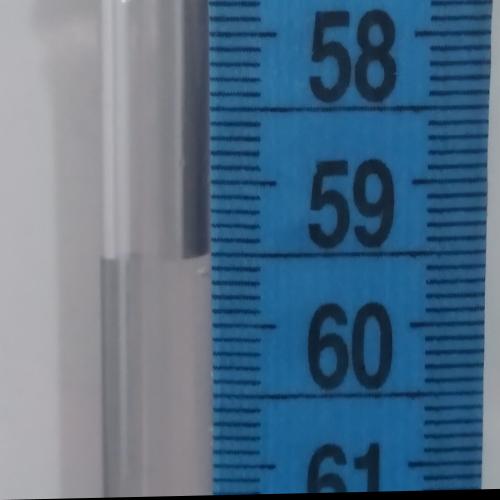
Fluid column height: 59.5 cm